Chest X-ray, PA view. Patient: 39 years old, sex M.
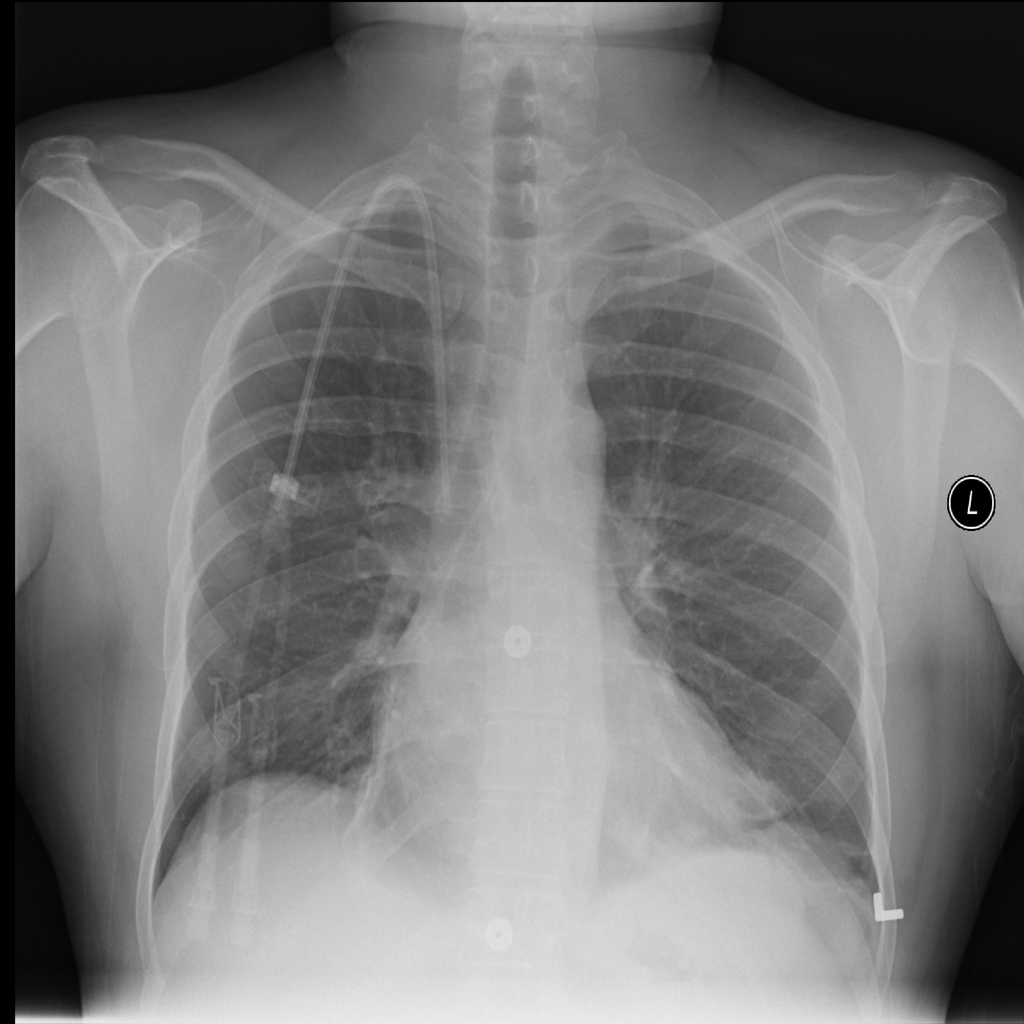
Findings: Atelectasis